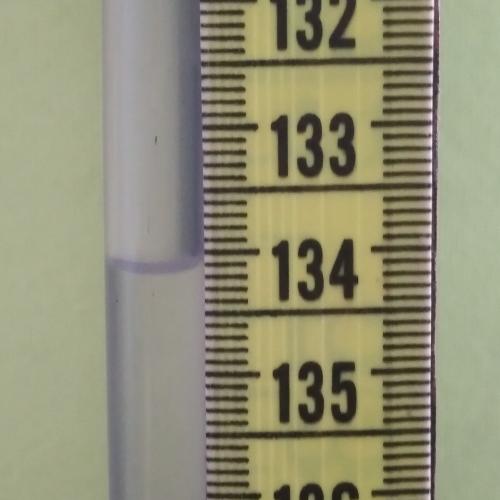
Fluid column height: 134.1 cm